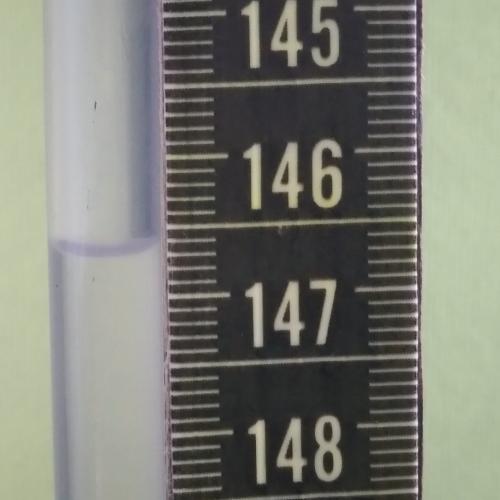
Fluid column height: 146.7 cm